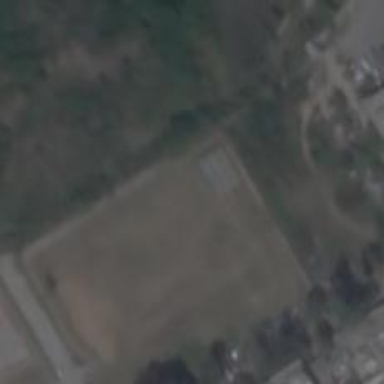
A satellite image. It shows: Cricket pitch for leisure and sports activities.